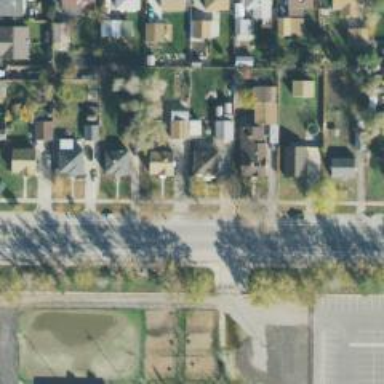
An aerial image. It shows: Residential road with separate sidewalk.